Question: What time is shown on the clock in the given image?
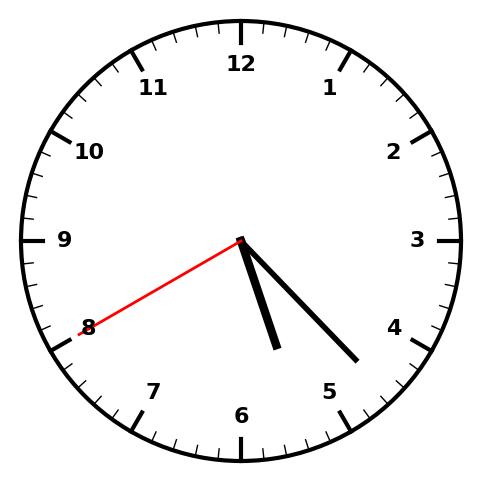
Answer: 05:22:40